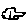
Label: car